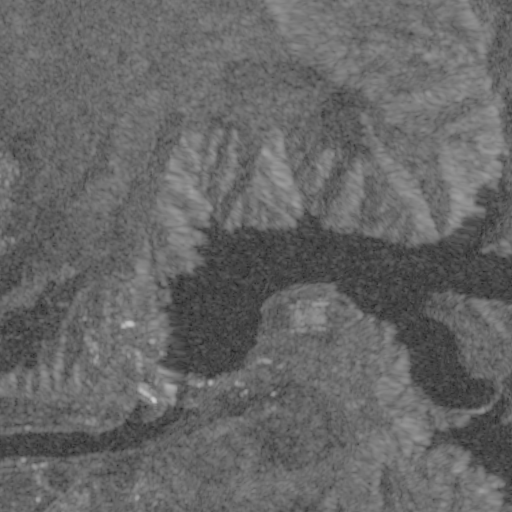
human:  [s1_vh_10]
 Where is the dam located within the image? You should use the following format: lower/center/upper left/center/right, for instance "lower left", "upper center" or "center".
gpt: The dam is located in the lower left of the image.
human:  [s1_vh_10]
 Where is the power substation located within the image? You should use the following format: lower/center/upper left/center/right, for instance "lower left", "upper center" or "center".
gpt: The power substation is located in the center of the image.
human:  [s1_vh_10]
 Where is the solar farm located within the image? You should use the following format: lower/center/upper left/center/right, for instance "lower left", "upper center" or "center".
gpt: The solar farm is located in the lower left of the image.
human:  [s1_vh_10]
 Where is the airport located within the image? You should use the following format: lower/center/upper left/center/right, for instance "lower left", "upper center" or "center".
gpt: There is no airport in the image.

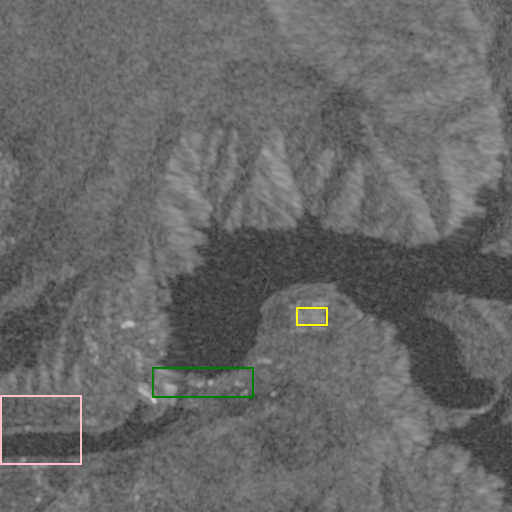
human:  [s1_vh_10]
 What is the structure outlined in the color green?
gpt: The structure outlined in green is a dam.
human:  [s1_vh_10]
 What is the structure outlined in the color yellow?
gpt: The structure outlined in yellow is a power substation.
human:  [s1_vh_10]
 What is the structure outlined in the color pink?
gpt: The structure outlined in pink is a solar farm.
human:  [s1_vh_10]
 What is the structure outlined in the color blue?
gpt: There is no blue outline.